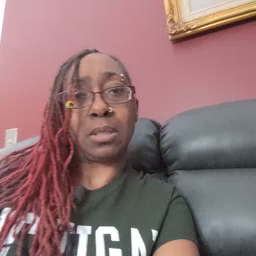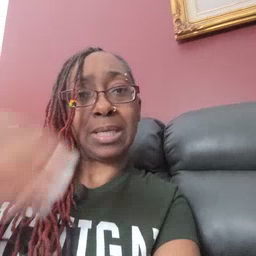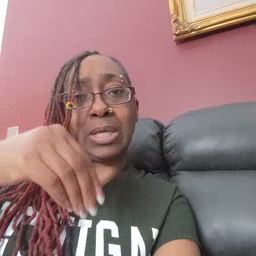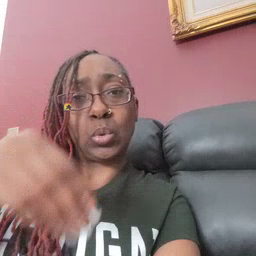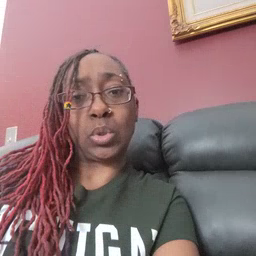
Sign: into